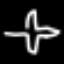
Label: airplane